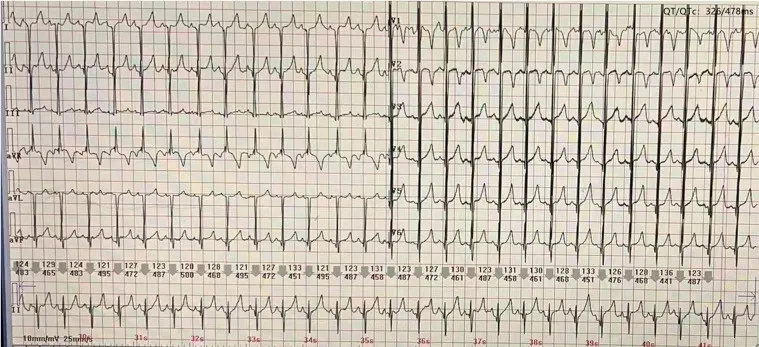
Electrocardiography reveals a prolonged QTc interval.
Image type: electrography (ekg)